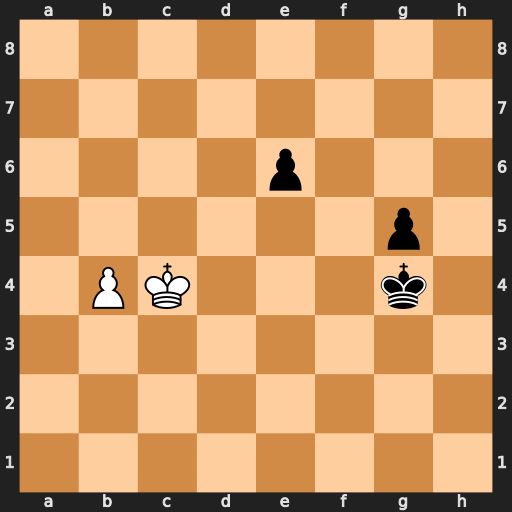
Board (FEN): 8/8/4p3/6p1/1PK3k1/8/8/8
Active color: w
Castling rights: -
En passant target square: -
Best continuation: b5 Kf3 b6 g4 b7 g3 b8=Q